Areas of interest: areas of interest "Jiaxian South Station East Parking Lot"
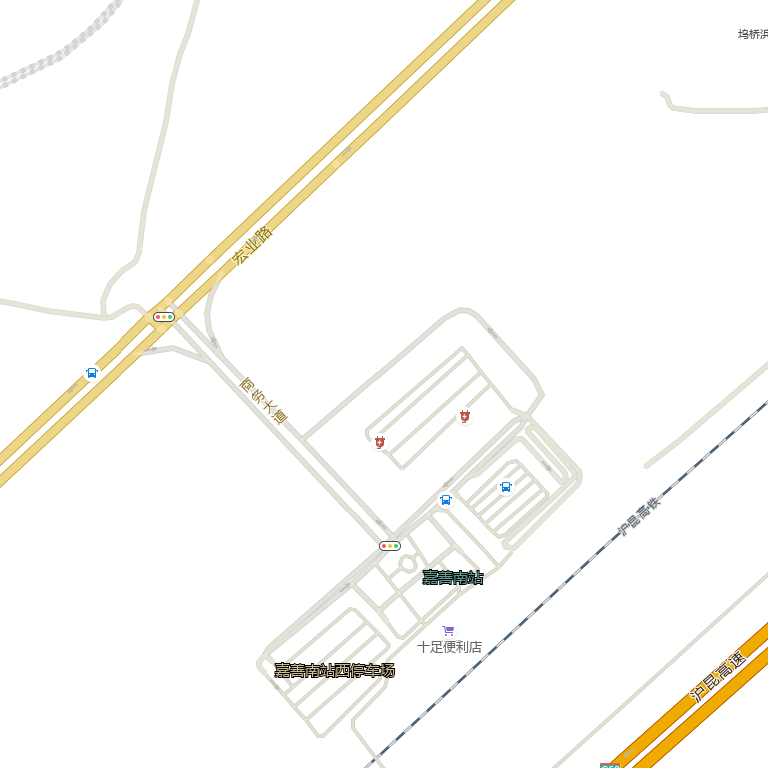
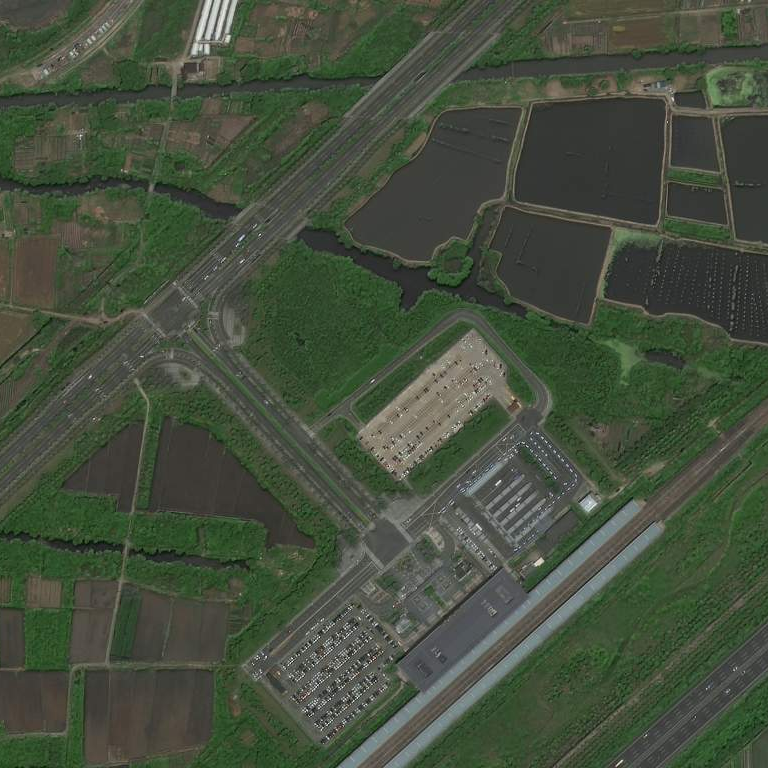